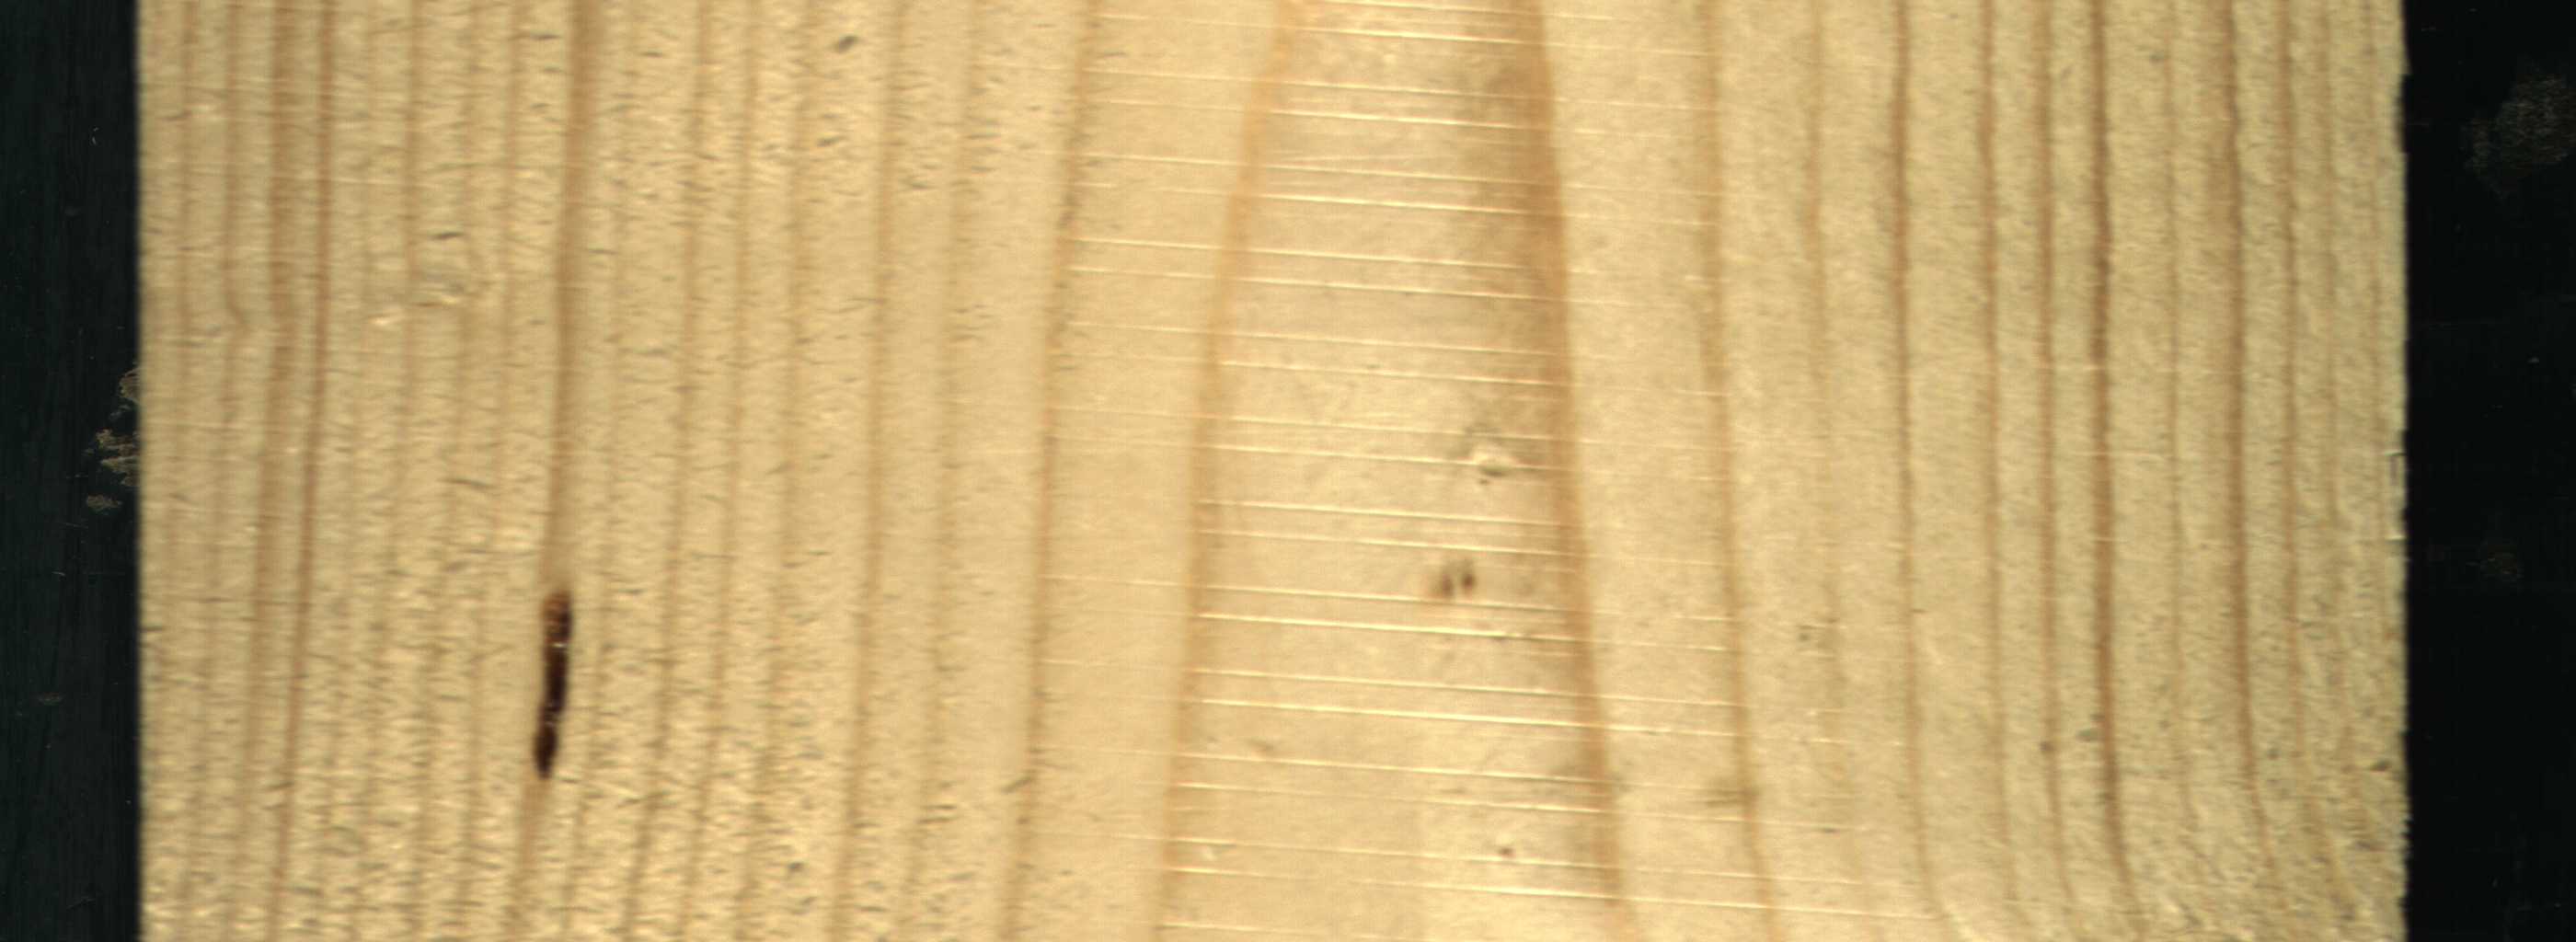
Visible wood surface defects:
resin